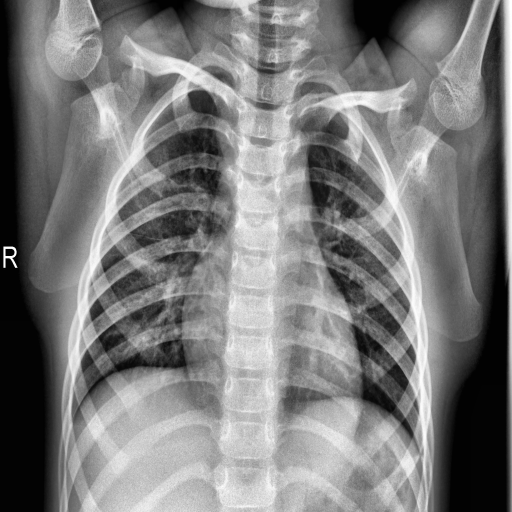
Finding: NORMAL